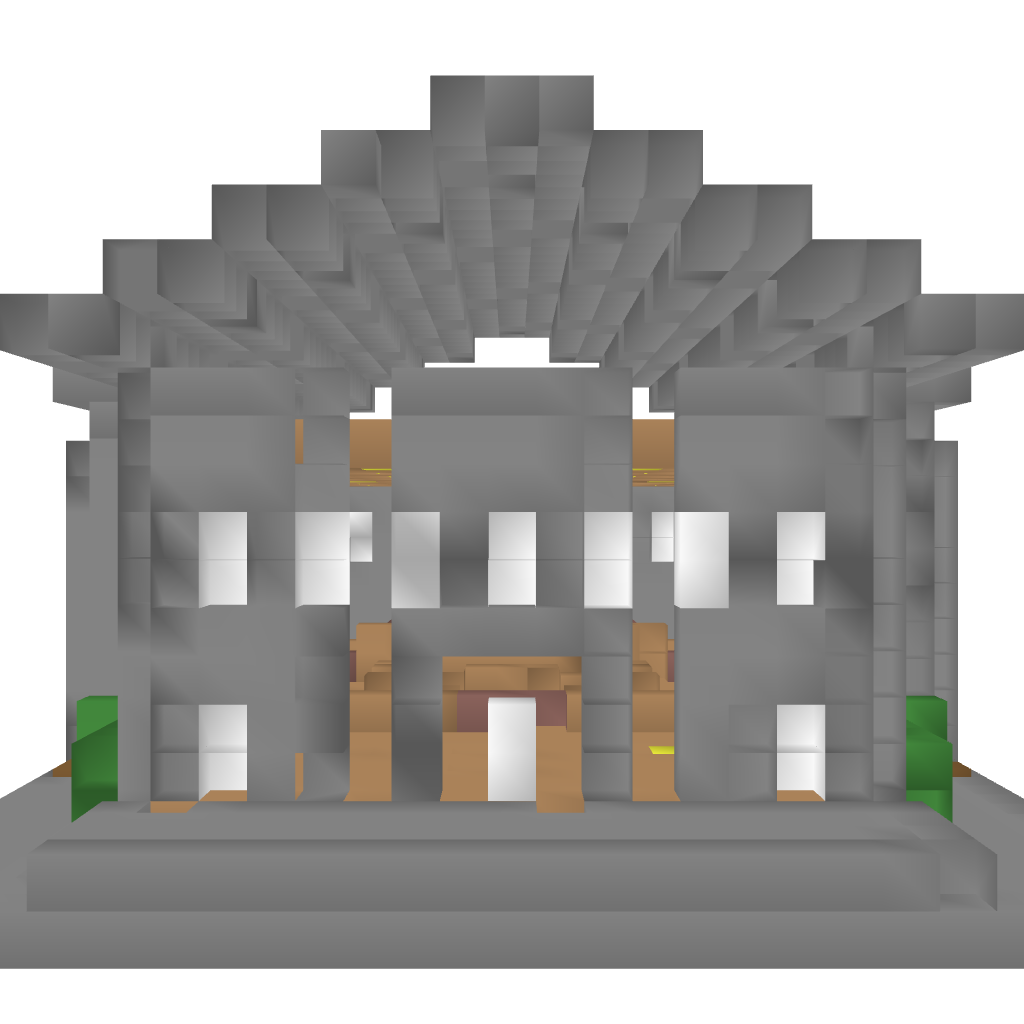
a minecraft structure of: Courthouse bad low quality